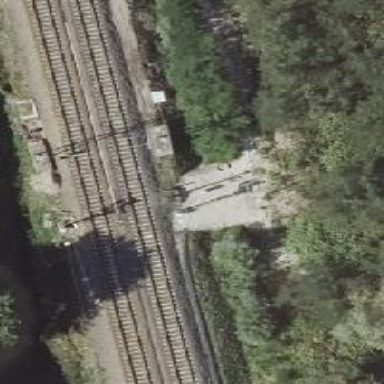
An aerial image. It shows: Railway signal.